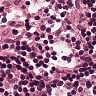
Metastatic tissue present: no